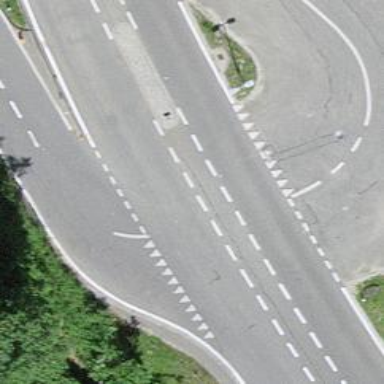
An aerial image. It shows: Road with "give way" sign.